Question: Some of the fields in my table have the wrong format for a date, they're formatted using the .ToString() Method in C# but i made a typo and entered it like this :
Now, if you look closely you see MM/dd/yyyy hh:mm ----> '' <--- ss
which is suppose to be a ''
I then preceded to fix it in my c# code, (meaning some of the values are formatted: )
The problem is, i'm trying to select values from the table in order of Date (which i can't just Sort by 'Datefieldnamehere') because some of the fields are in the wrong format with a '/'
---
Now, i figured since the time is always in the same spot (and that's what matters to me) i could just take the substring of the numbers in the time and order them; first for then for
I could Order By MID([ColumnName],11,2) , MID([ColumnName],14,2), MID([ColumnName],16,2) because every date regardless of the delimiter is always in the format M/dd/yyyy hh/mm/ss tt
So I Tried:
---
'''
(
SELECT SN, StatusCode, Time, Mid(Time,14,2) + ':'+ Mid(Time,17,2) AS TTI
FROM OrderStatus
WHERE StatusCode = 'Finished' and Left(Time,10) = '4/20/2012'
AND Time LIKE '*AM'
ORDER BY Val(Mid([Time],11,2)) DESC
)
UNION ALL (
SELECT SN, StatusCode, Time, Mid(Time,14,2) + ':'+ Mid(Time,17,2) AS TTI
FROM OrderStatus
WHERE StatusCode = 'Finished' and Left(Time,10) = '4/20/2012'
AND Time LIKE '*PM'
ORDER BY Val(Mid([Time],11,2)) DESC
);
'''
---
Just to see if that would Order it by hour but it doesn't it gives me this :

As you can see it goes (in the hour field) 01 then 02 and then it goes back to 01... ?
Anyway there's a similar question <URL> That i have put a bounty on, you will earn the bounty if you answer this question or that question, this would be useful to know for other scenarios as well
The Question that i really want answered how to sort by a Substring of a string; sorry for the late edit i could of swore i changed this already, say i want to sort by a single digit of any string / date / anything i was wondering how i can do something like:
Order By Val(Mid(ColumnName,StartPos,EndPos))
That Order By gives completely wrong results.
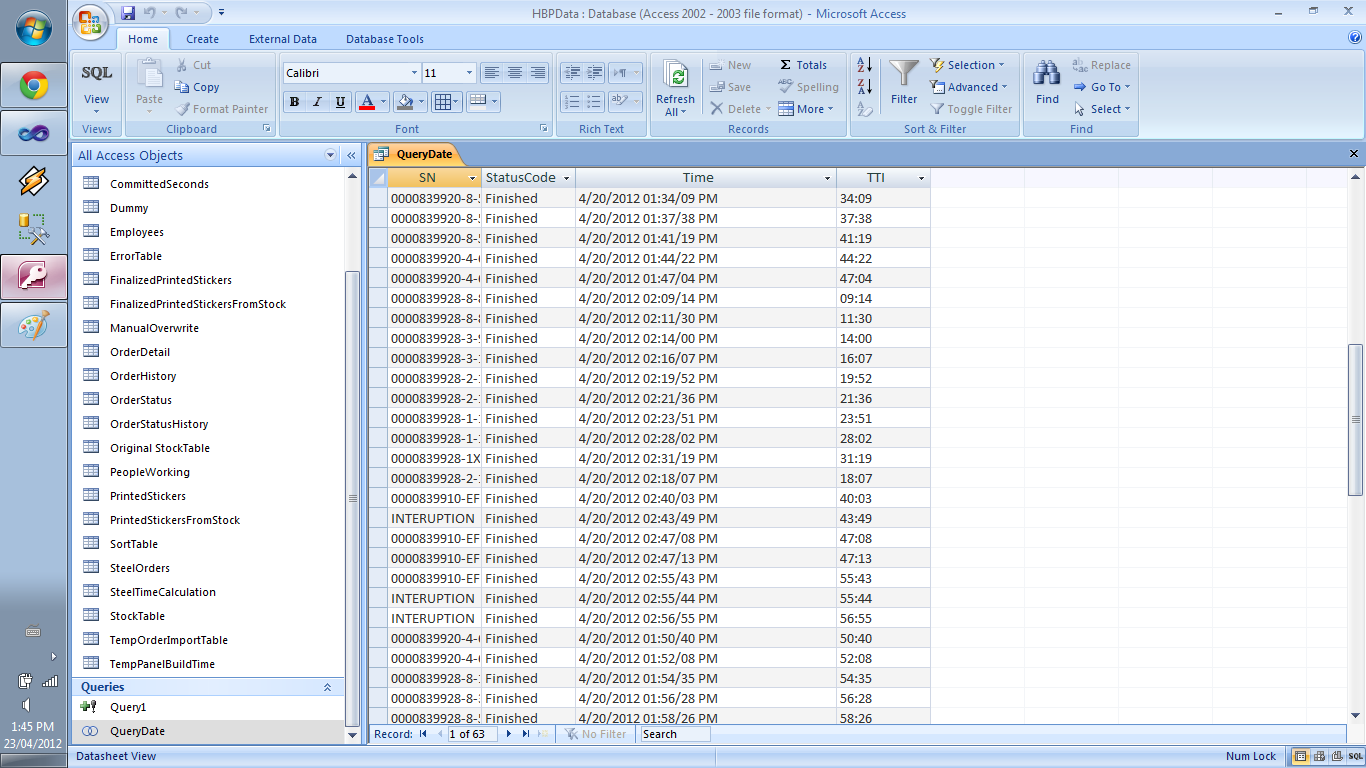
Answer: I don't have a table to test, however I want to give my idea.
I will use the Left, Mid and Right function together with CDate and CInt functions.
I will get the leftmost part of Time Field (16 bytes), add a ":00" for the seconds and the PM/AM designator. This string can be converted to a date using CDate.
Then I will get the seconds part and convert them to an integer.
Now the order by could be reached ordering for the first part (TTI) and then for the second part (TTS) without using an UNION.
But there is a problem, some dates contains a month with only 1 char, (es: 4 april vs 12 december) luckily, we can use the IIF operator to select the right numbers for mid, right and left.
EDIT:
'''
SELECT
SN, StatusCode, Time,
IIF(Len(Time) = 22, Left(Time,16) + ':00' + Right(Time,2), Left(Time,15) + ':00' + Right(Time,2)) AS TTI,
IIF(Len(Time) = 22, Mid(Time, 18,2), Mid(Time, 17,2)) as TTS
FROM OrderStatus
WHERE StatusCode = 'Finished' and Left(Time,10) = '4/20/2012'
ORDER BY CDate(IIf(Len([Time])=22,Left([Time],16)+ ':00 ' + Right([Time],2),Left([Time],15)+ ':00 ' + Right([Time],2))) DESC ,
CInt(IIf(Len([Time])=22,CInt(Mid([Time],18,2)),CInt(Mid([Time],17,2)))) DESC;
'''